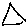
Label: triangle